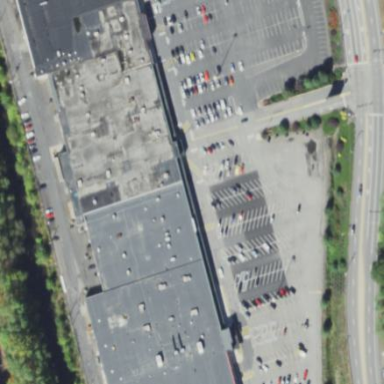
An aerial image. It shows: Retail building.